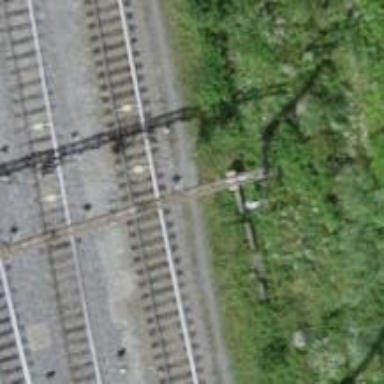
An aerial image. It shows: Railway signal.